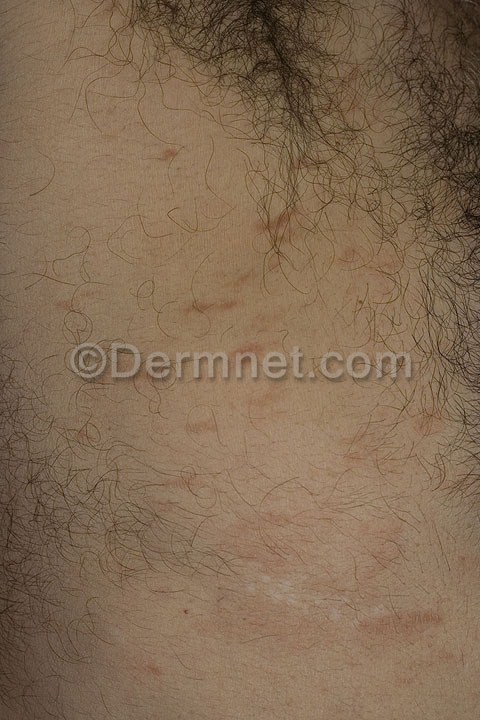
Disease: Actinic Keratosis Basal Cell Carcinoma and other Malignant Lesions